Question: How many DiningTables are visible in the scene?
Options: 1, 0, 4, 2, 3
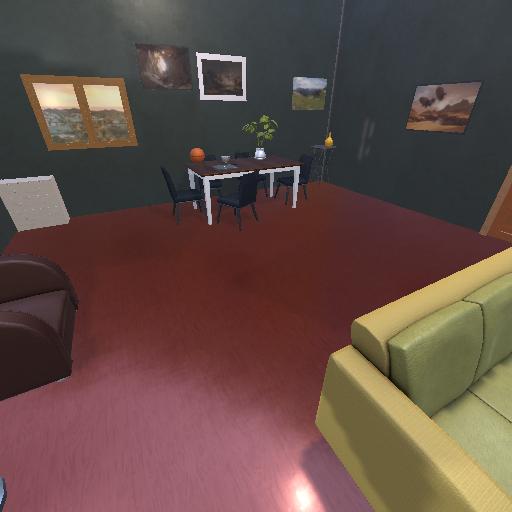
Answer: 1